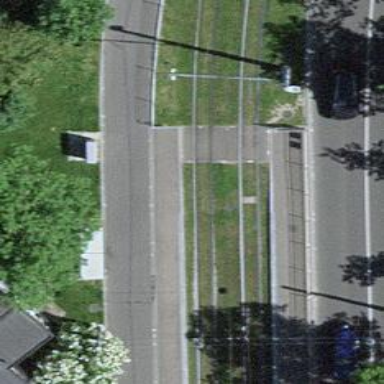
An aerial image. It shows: Tram stop with stop position for public transport.